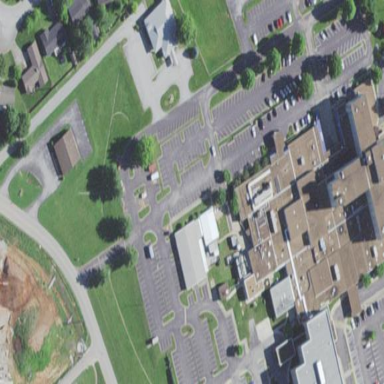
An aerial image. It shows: Hospital building.